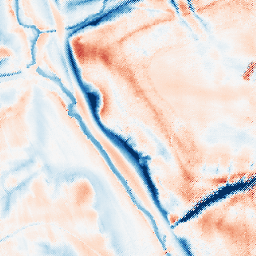
Category: trend_removal
Decomposition family: local_polynomial
Decomposition parameters: window_size: 31
degree: 1
Upsampling method: regularized
Upsampling parameters: scale: 4
lambda_reg: 0.1
Upsampling scale: 4